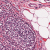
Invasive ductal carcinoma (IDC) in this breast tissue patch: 1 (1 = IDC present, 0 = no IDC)